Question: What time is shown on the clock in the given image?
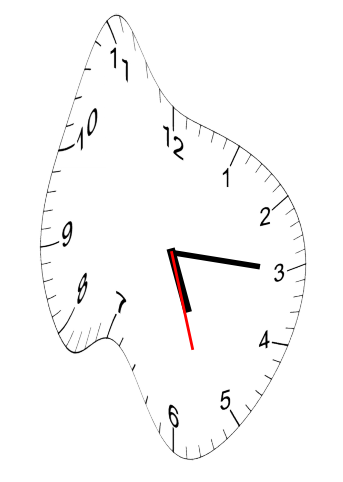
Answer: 05:15:27